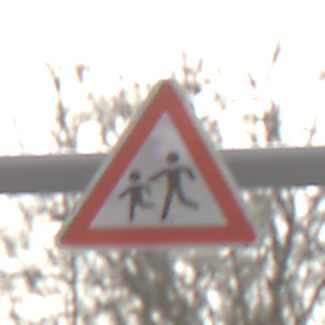
Verkehrszeichen: KinderRechts
Umgebung: Outdoor, Nature
Tageszeit: MorningAfternoon
Wetter: PartlyCloudy
Licht: Natural
Jahreszeit: Winter
Kontrast: MediumContrast